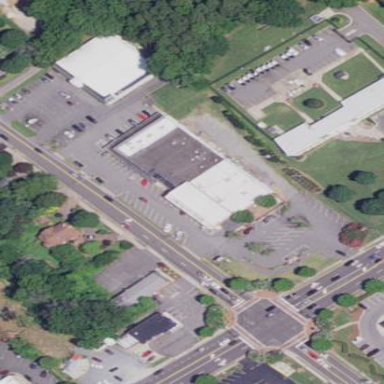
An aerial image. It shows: Retail area.